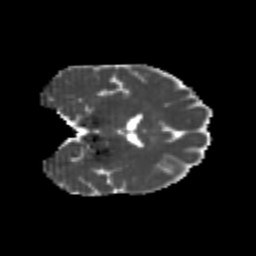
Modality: MD
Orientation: coronal
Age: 26
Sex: female
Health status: healthy
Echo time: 0.074 s